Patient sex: M
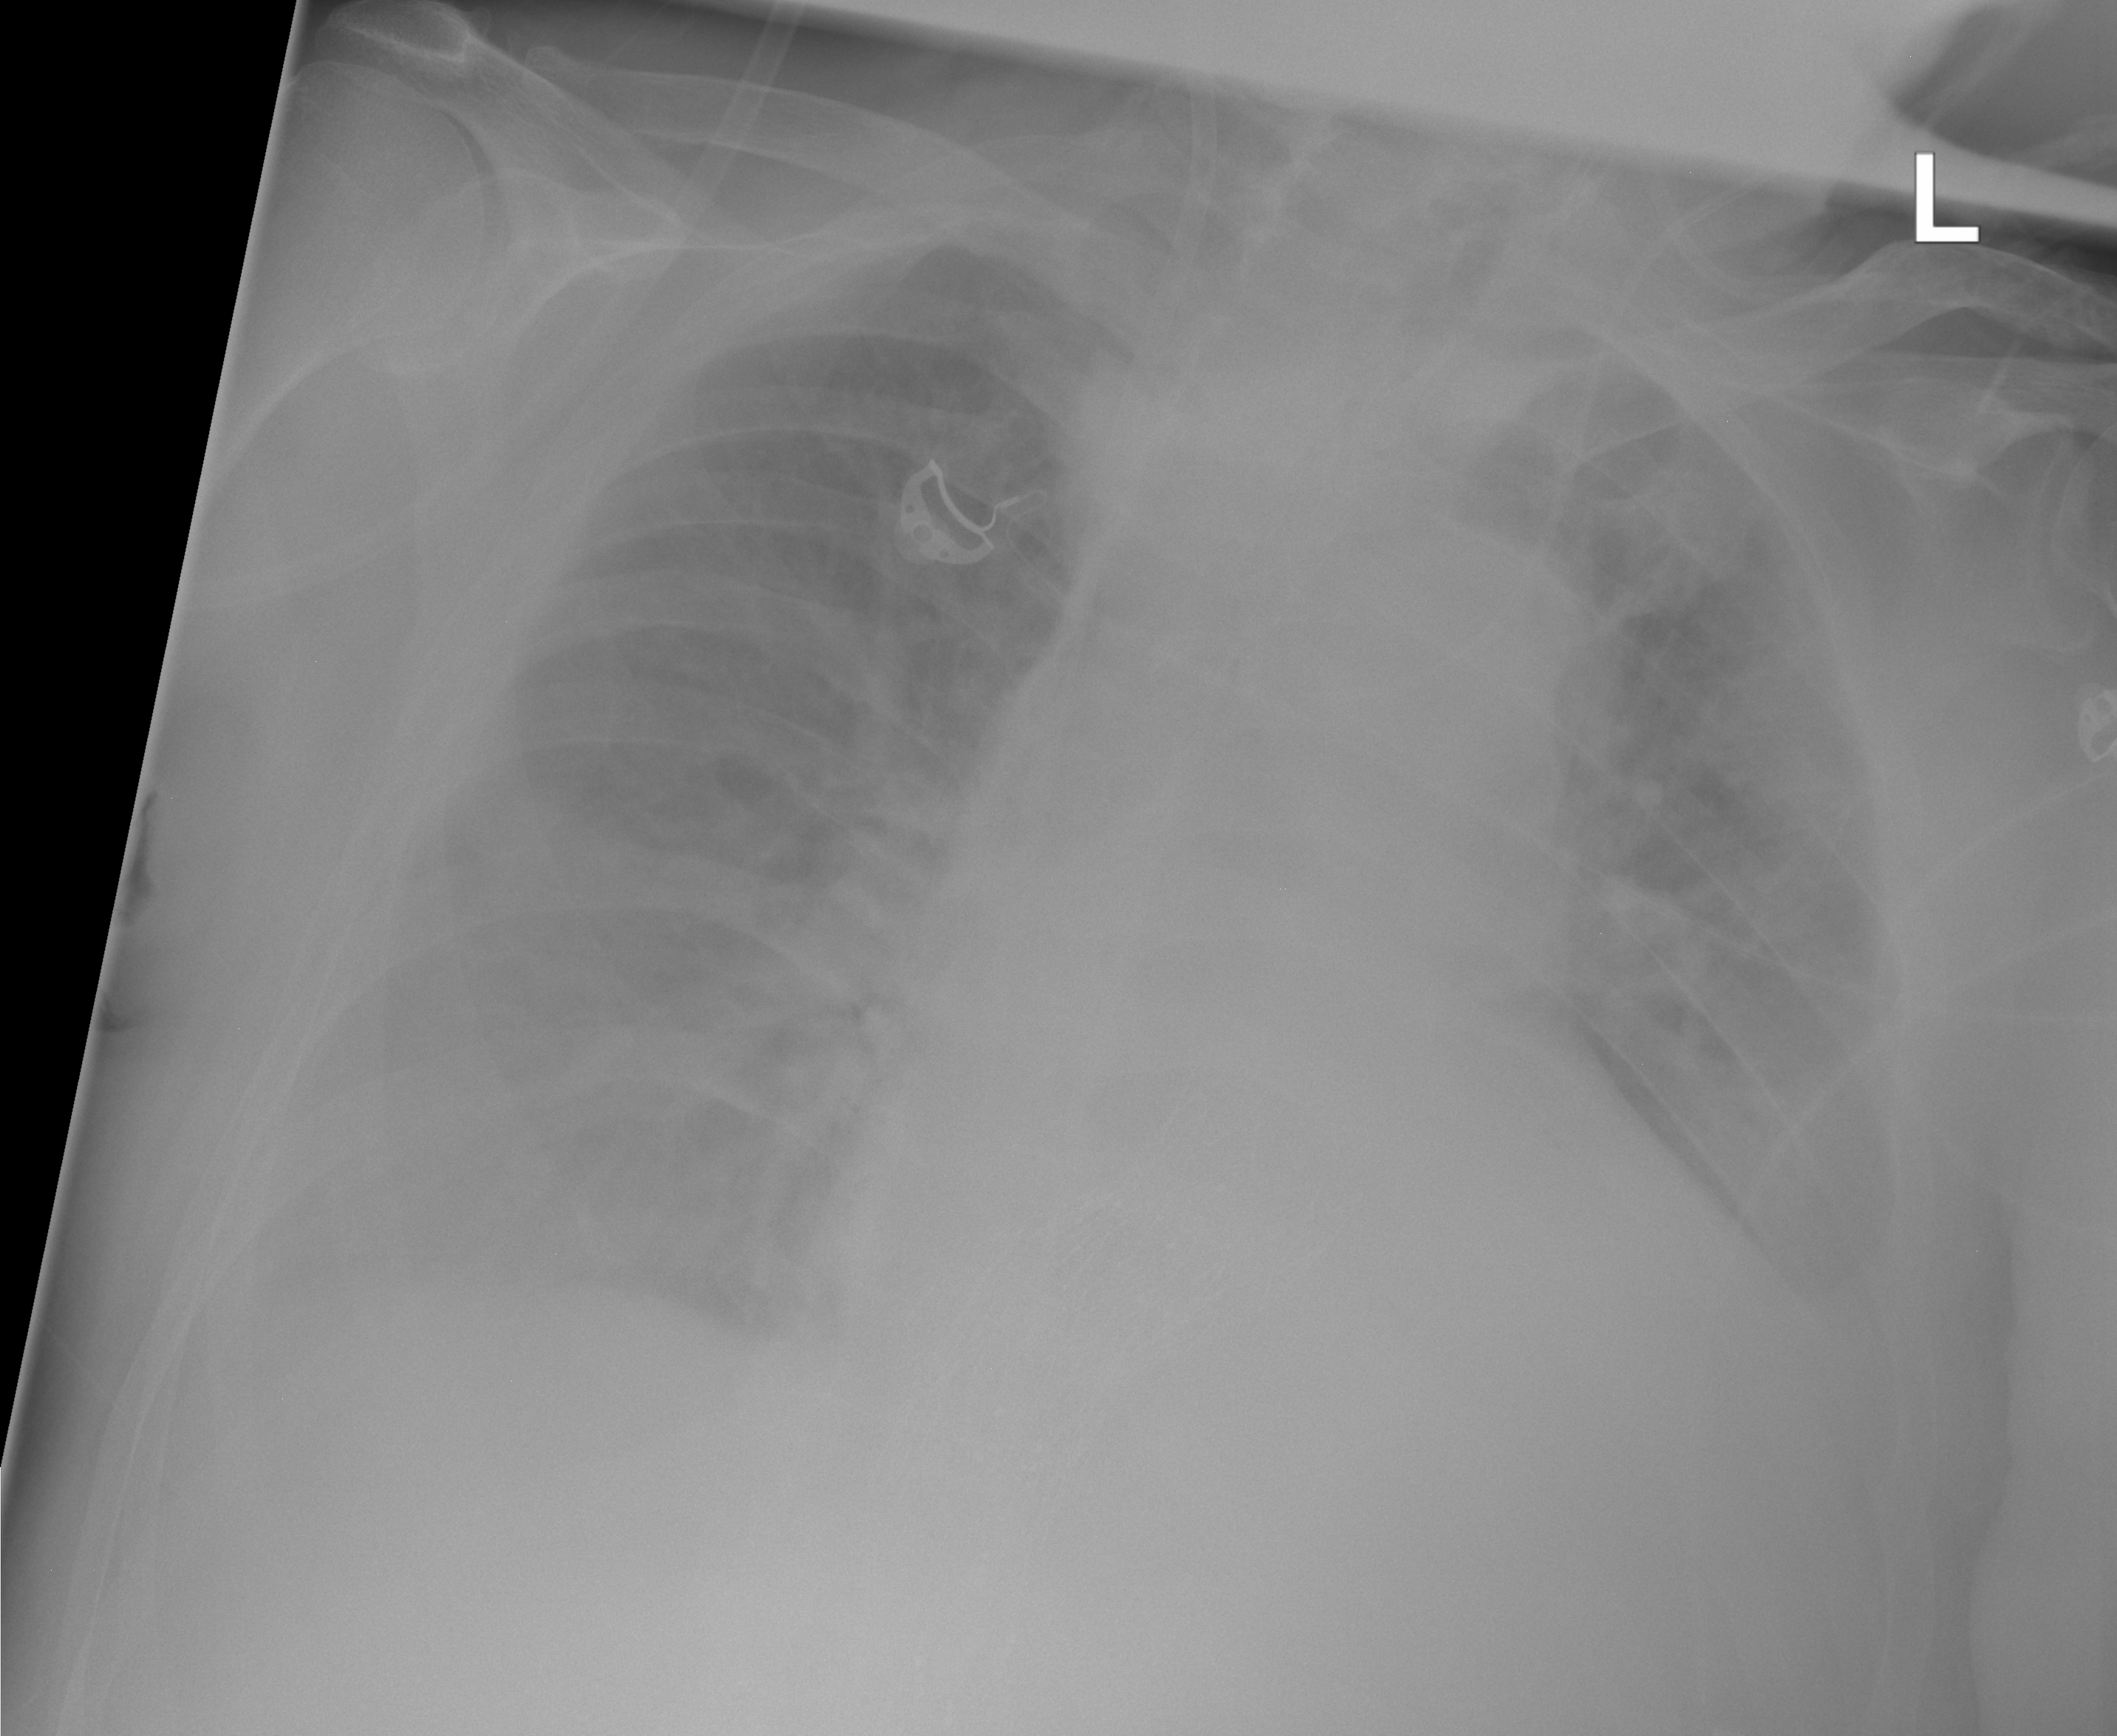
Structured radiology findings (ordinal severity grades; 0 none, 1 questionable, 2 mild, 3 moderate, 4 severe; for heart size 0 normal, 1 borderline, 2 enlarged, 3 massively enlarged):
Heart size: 2
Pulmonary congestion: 0
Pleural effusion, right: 2
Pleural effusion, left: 2
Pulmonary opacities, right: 1
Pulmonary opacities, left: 1
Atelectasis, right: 2
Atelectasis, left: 2